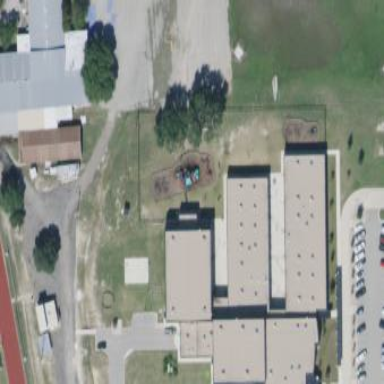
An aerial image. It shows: School building.